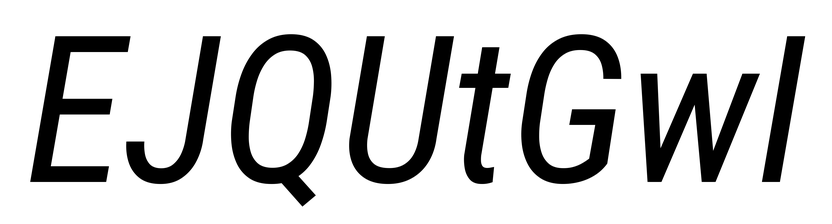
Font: Roboto-Italic_Condensed_Italic